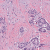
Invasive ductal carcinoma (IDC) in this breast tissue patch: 1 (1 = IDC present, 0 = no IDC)